Question: I am working on stylesheet of a 'QWizard' and I would like to remove the horizontal line just above the push buttons:

I have tried to recursively browse all the widgets and set their border to none, but no widget seems to have this border.
Here is my code (<URL>:
'''
#ifndef LICENSEWIZARD_H
#define LICENSEWIZARD_H
#include <QWizard>
class LicenseWizard : public QWizard
{
Q_OBJECT
public:
enum
{
Page_Welcome
};
LicenseWizard(QWidget *parent = 0);
};
class WelcomePage : public QWizardPage
{
Q_OBJECT
public:
WelcomePage(QWidget *parent = 0);
};
#endif
'''
'''
#include <QtWidgets>
#include "licensewizard.h"
#include <QtDebug>
LicenseWizard::LicenseWizard(QWidget *parent)
: QWizard(parent)
{
setPage(Page_Welcome, new WelcomePage);
setStartId(Page_Welcome);
setWizardStyle(ModernStyle);
setWindowTitle(tr("License Wizard"));
for (auto *widget : this->findChildren<QWidget *>())
{
widget->setStyleSheet("background:none; border:none; margin:0; padding:0;");
}
}
WelcomePage::WelcomePage(QWidget *parent)
: QWizardPage(parent)
{
setTitle(tr("Welcome"));
}
'''
Is it possible and how?
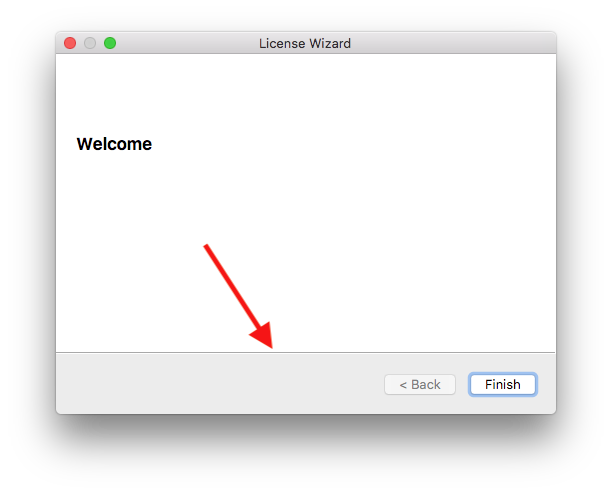
Answer: # Cause
This ruler, <URL>:
'''
void QWizardHeader::paintEvent(QPaintEvent * /* event */)
{
QPainter painter(this);
painter.drawPixmap(0, 0, bannerPixmap);
int x = width() - 2;
int y = height() - 2;
const QPalette &pal = palette();
painter.setPen(pal.mid().color());
painter.drawLine(0, y, x, y);
painter.setPen(pal.base().color());
painter.drawPoint(x + 1, y);
painter.drawLine(0, y + 1, x + 1, y + 1);
}
'''
# Solution
Since this ruler could not be removed, I would suggest you to hide it.
The implementation of 'QWizardHeader::paintEvent' gives an idea of how to do that, i.e. by setting the <URL> used to paint the line, 'QPalette::Mid', to the appropriate color, which blends with the background, 'QPalette::Base'.
If this color role is used by any other item, its color would be affected as well.
# Example
Here is an example I have prepared for you of how the proposed solution could be implemented:
Substitute
'''
for (auto *widget : this->findChildren<QWidget *>())
{
widget->setStyleSheet("background:none; border:none; margin:0; padding:0;");
}
'''
with
'''
QPalette p(palette());
p.setColor(QPalette::Mid, p.color(QPalette::Base));
setPalette(p);
'''
# Result
The given example produces the following result:
<URL>